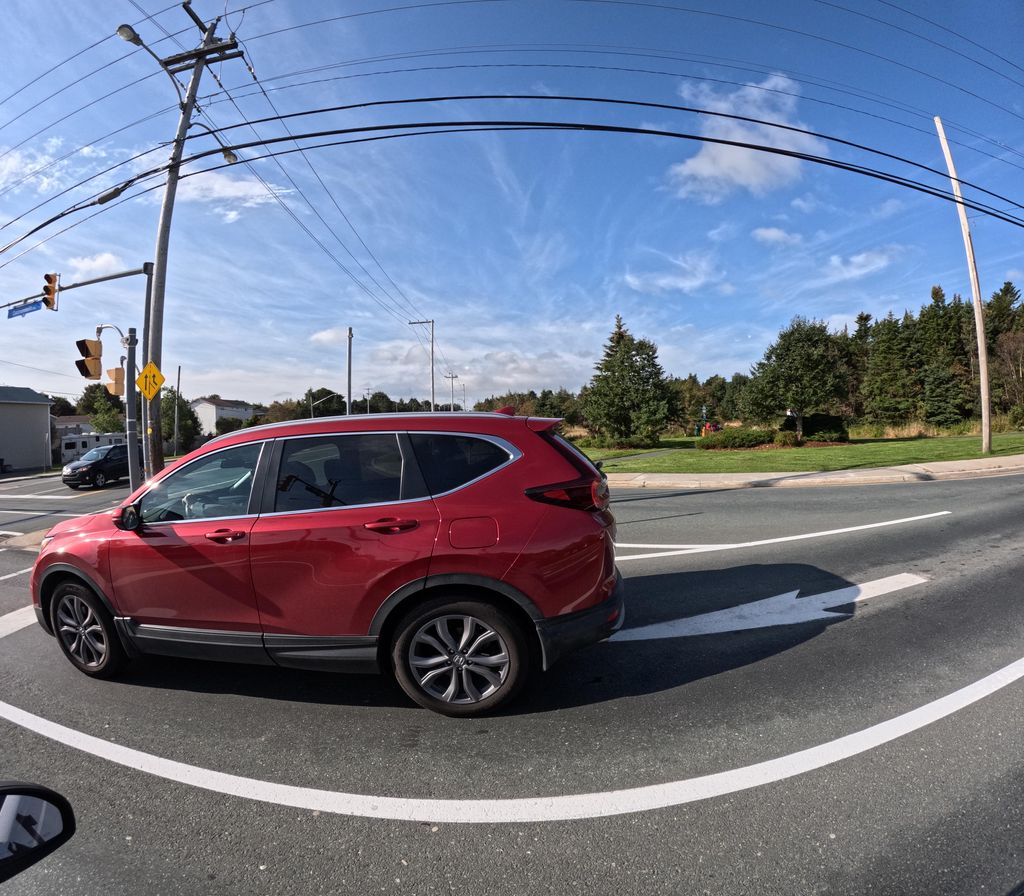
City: st_johns